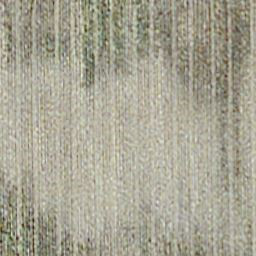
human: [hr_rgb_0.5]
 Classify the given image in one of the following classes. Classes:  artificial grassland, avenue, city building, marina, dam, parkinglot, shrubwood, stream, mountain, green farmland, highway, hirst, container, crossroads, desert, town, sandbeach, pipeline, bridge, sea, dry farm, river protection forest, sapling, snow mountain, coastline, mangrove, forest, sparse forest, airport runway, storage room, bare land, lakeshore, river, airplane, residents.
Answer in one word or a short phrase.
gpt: dry farm